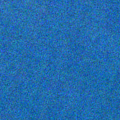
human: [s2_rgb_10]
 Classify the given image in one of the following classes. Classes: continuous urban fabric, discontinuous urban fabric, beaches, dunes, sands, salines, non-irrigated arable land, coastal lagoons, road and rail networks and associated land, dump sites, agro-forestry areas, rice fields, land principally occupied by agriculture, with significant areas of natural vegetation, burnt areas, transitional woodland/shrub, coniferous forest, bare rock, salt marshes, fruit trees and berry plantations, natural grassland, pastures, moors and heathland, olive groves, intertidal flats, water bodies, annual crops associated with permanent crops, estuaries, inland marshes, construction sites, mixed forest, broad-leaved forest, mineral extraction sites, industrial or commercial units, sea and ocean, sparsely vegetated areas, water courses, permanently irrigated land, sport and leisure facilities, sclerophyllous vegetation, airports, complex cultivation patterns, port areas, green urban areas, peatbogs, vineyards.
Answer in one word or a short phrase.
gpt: sea and ocean